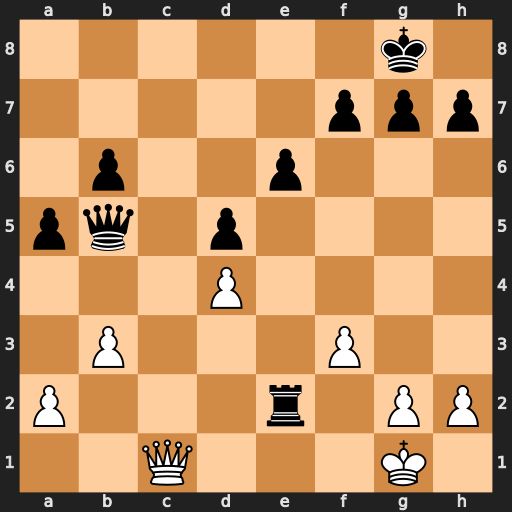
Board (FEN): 6k1/5ppp/1p2p3/pq1p4/3P4/1P3P2/P3r1PP/2Q3K1
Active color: w
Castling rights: -
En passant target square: -
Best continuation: Qc8+ Qe8 Qxe8#